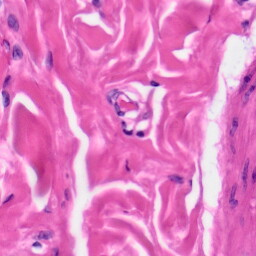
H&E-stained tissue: Skin